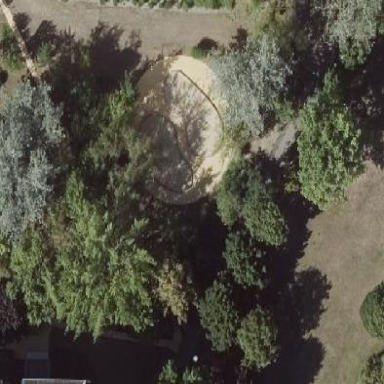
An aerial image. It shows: Playground area for leisure land.